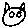
Label: cat